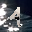
Label: 4